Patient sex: M
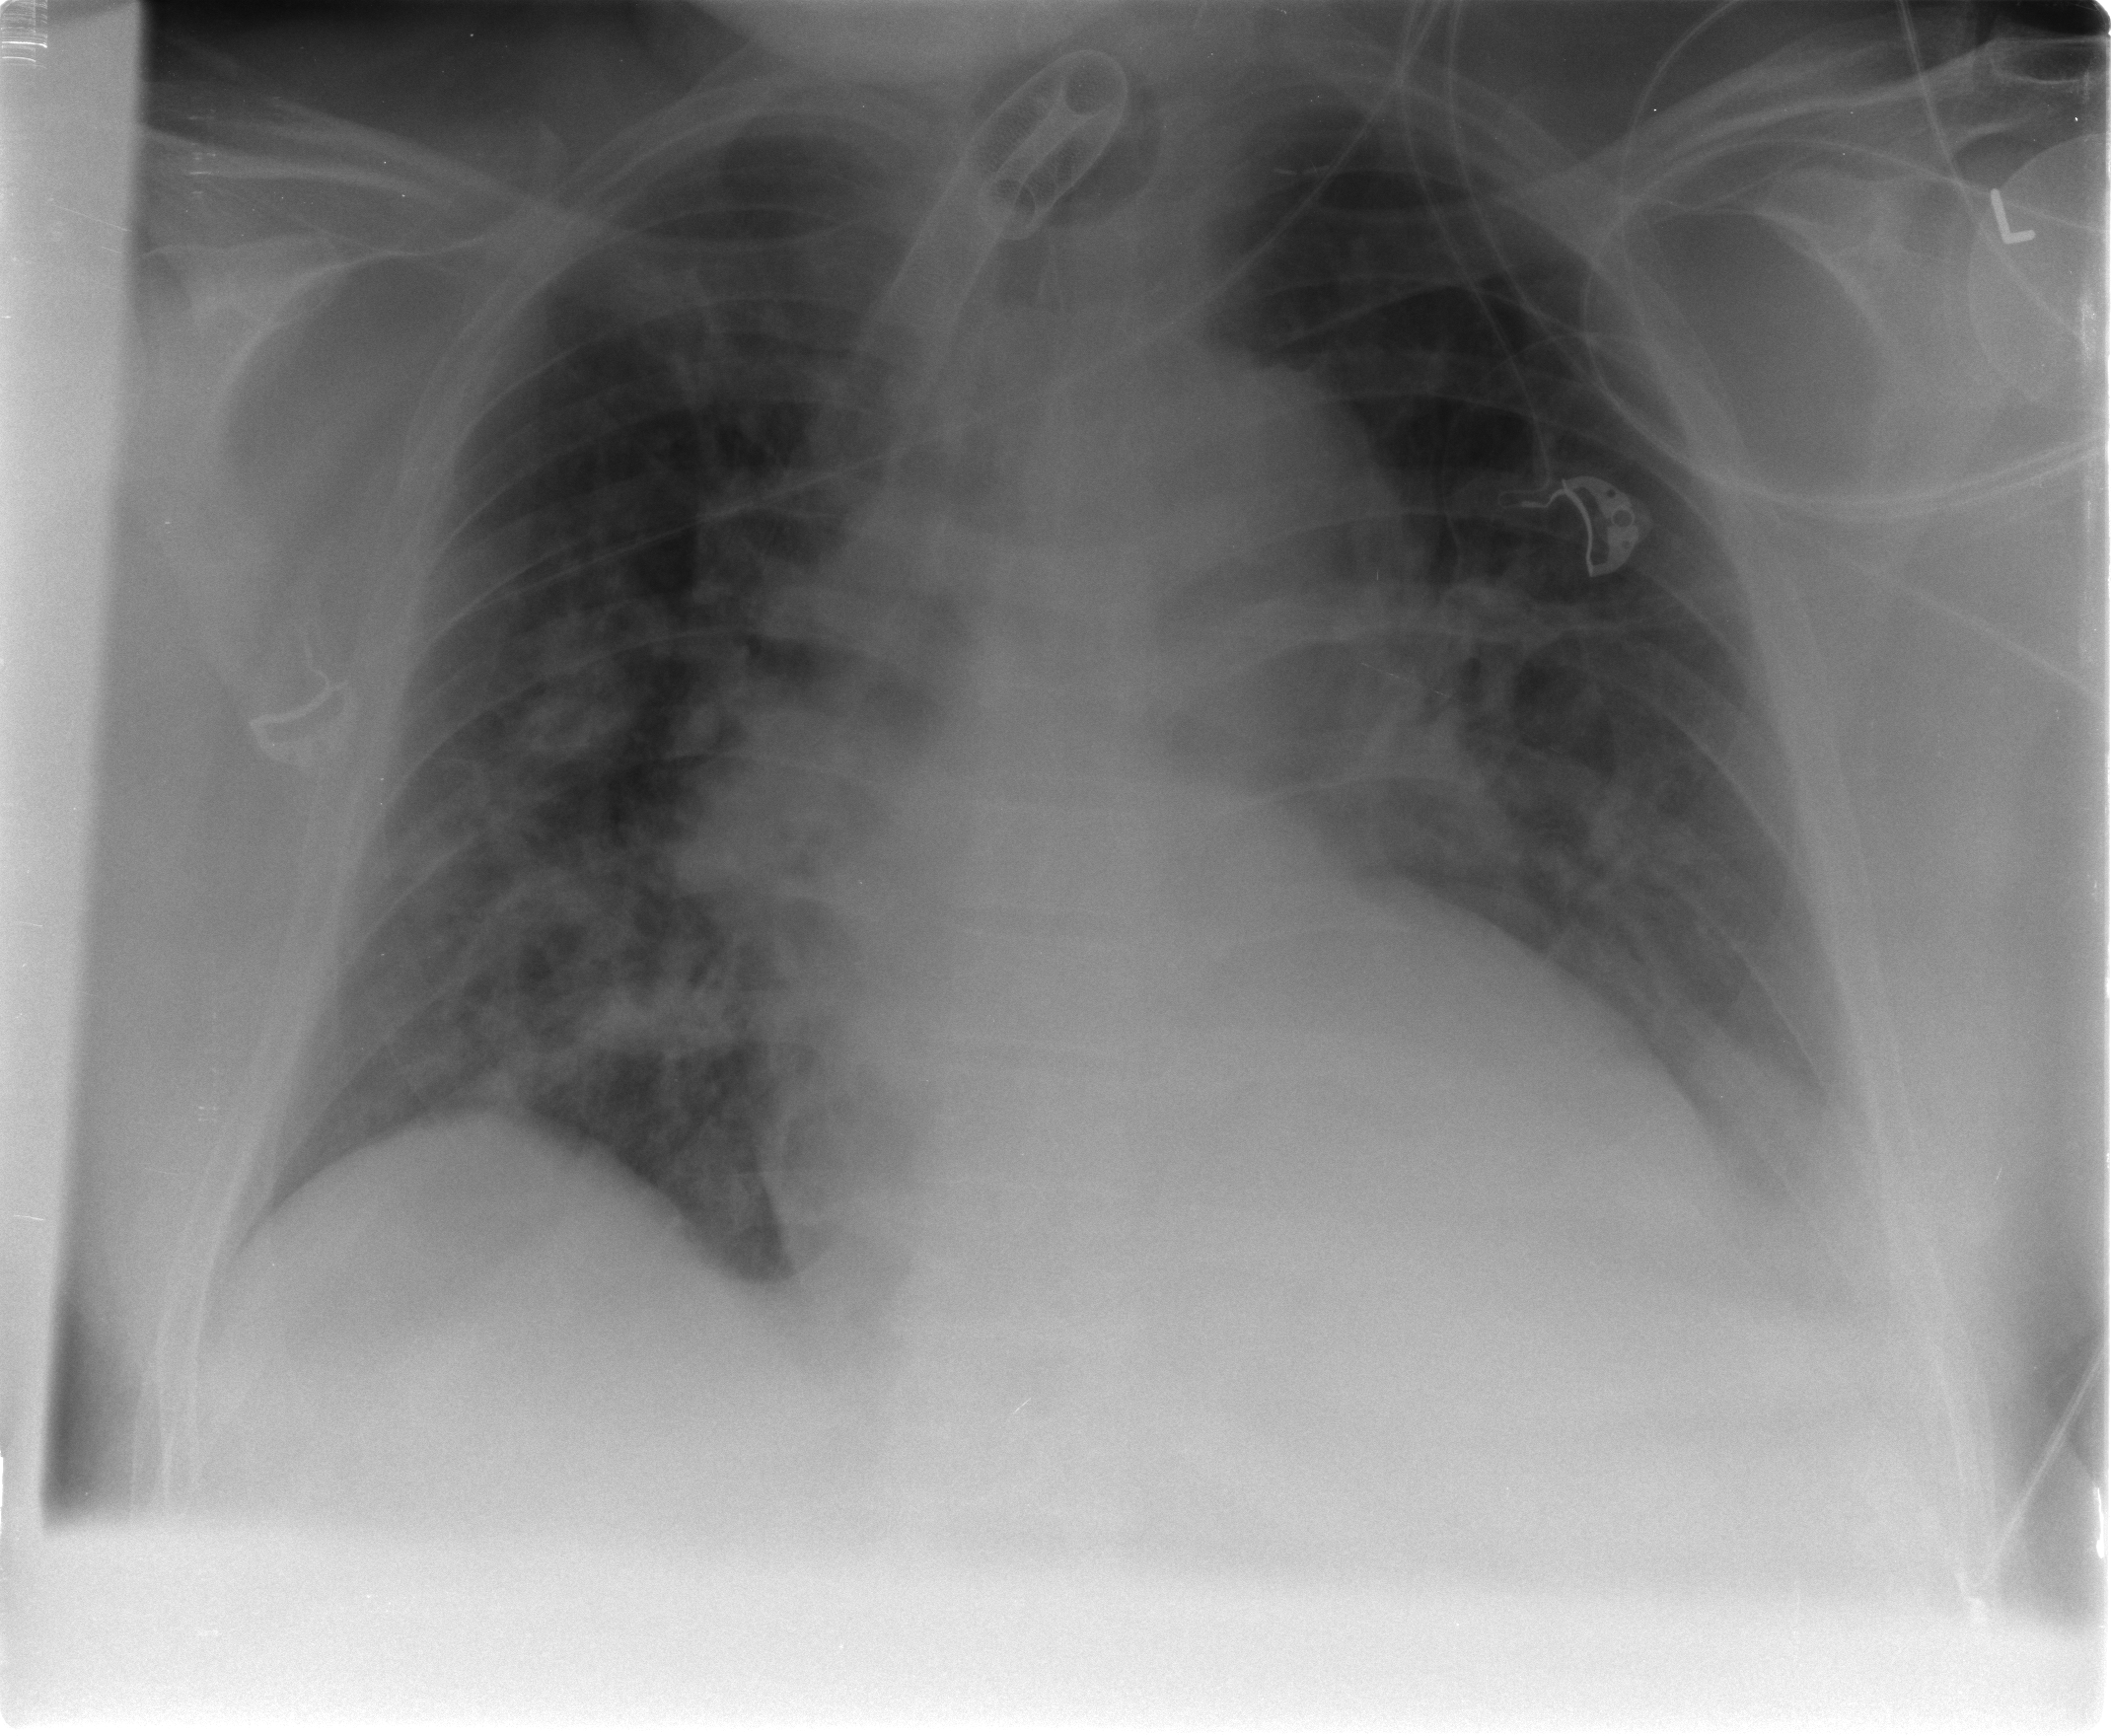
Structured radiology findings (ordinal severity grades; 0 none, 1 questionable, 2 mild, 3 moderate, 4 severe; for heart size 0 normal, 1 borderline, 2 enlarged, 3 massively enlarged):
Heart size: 2
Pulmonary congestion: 2
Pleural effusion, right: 0
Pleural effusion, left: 2
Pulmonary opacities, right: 3
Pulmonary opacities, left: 2
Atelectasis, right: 2
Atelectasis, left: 2